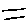
Label: line